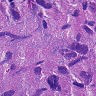
Metastatic tissue present: yes